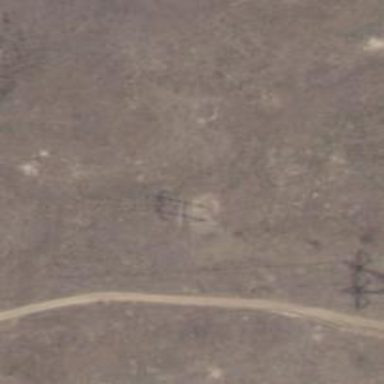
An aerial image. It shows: Power tower.